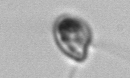
Label: flagellate_morphotype1